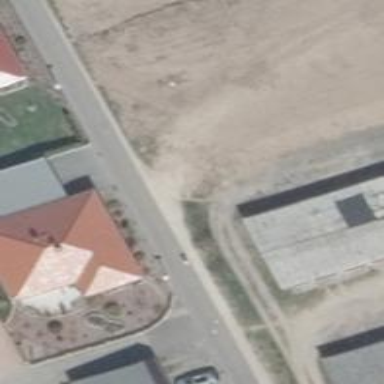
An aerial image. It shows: Road leading to garages.